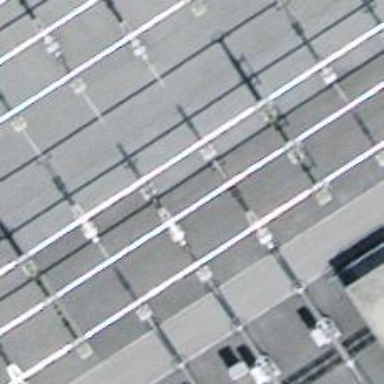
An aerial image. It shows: Power line with 3 cables. The line type is busbar.